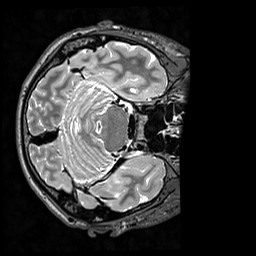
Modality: T2w
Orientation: axial
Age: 22
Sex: male
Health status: healthy
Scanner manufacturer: siemens
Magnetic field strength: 3 T
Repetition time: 3.2 s
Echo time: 0.568 s